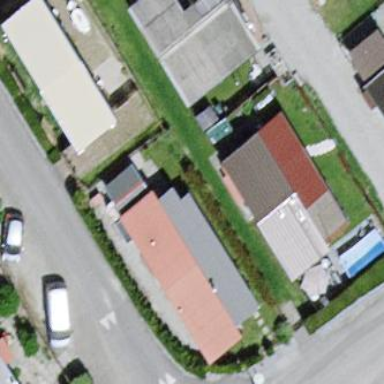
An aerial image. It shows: Simple and straightforward house.